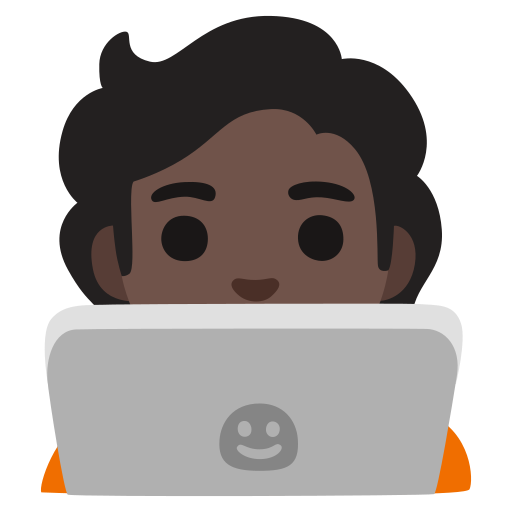
Emoji: 🧑🏿‍💻